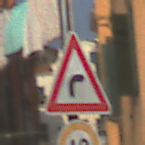
Verkehrszeichen: KurveRechts
Zusatzzeichen unten: Geschwindigkeit10
Umgebung: Outdoor, Urban
Tageszeit: MorningAfternoon
Wetter: Clear
Licht: Natural
Jahreszeit: NotSpecified
Kontrast: HighContrast